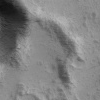
Atmospheric dust classification: not_dusty